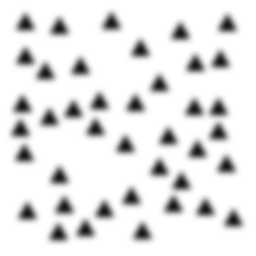
Squares: 0
Triangles: 40
Stars: 0
Total shapes: 40